Question: In order to avoid "retinal persistence" after the presentation of a stimuli, I need to create a visual noise mask.

This for a screen that has a dimension, in pixel of : 1280 * 960
I believe I could randomly (uniform) assign gray shade to pixels but my attempts yet failed.
Thank you for your attention.
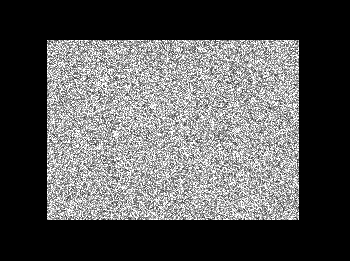
Answer: Did you try looking in the help docs? One of the first examples for <URL> should have done it.
'''
Image@RandomReal[1, {960, 1280}]
'''
You can specify a different range of values:
'''
Image@RandomReal[{0.4, 1}, {400, 600}]
'''